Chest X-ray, PA view. Patient: 38 years old, sex F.
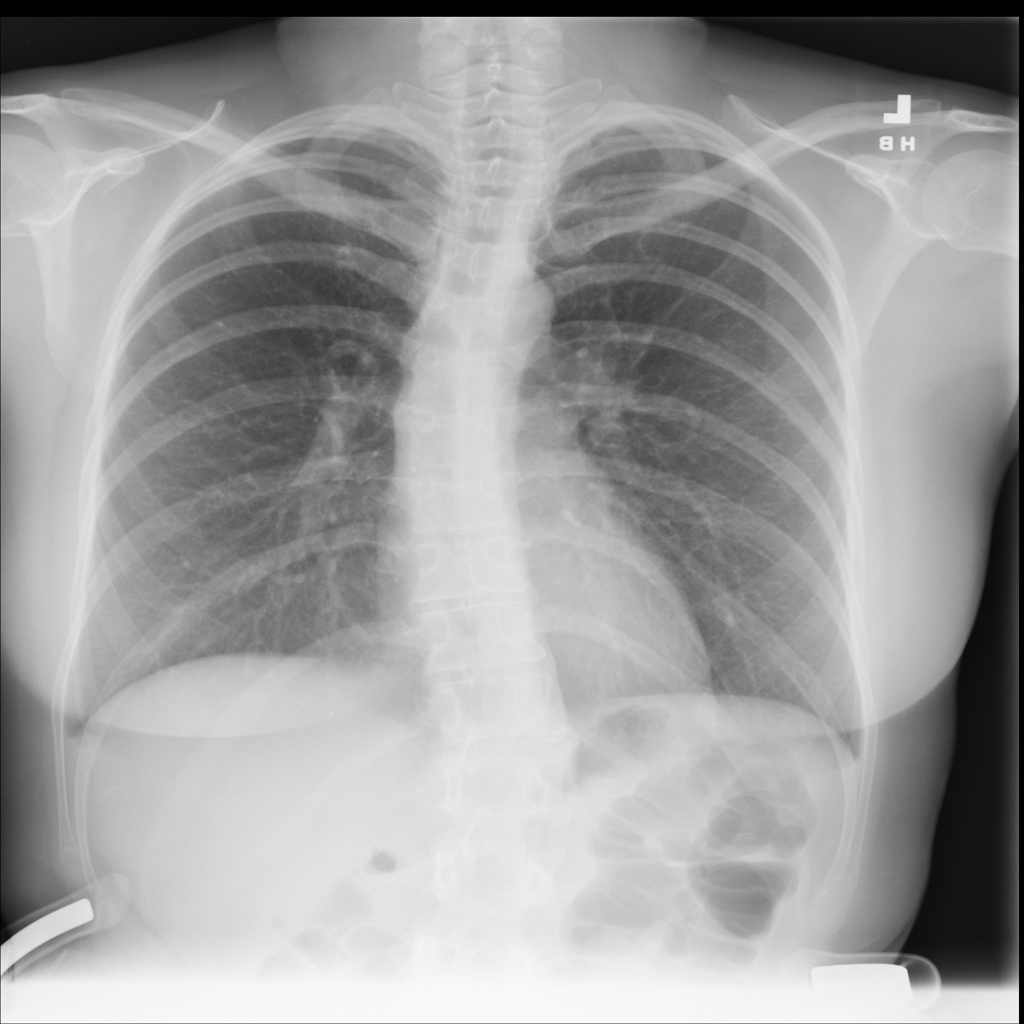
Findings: No Finding